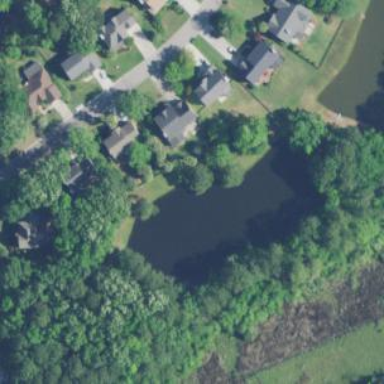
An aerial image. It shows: Serene pond surrounded by nature.